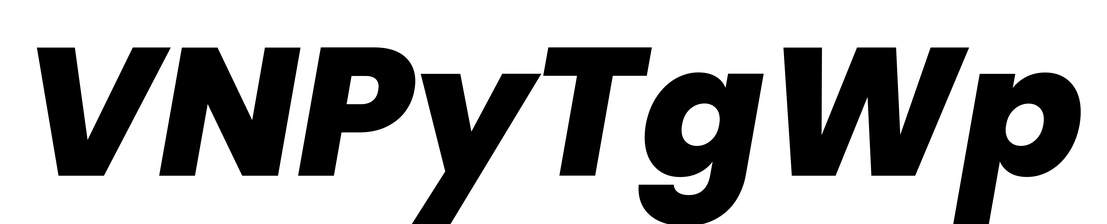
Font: Poppins-ExtraBoldItalic